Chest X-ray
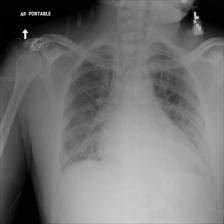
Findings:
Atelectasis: negative
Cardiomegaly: negative
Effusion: negative
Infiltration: negative
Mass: negative
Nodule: negative
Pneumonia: negative
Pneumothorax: negative
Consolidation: negative
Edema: negative
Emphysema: negative
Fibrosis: negative
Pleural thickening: negative
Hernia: negative